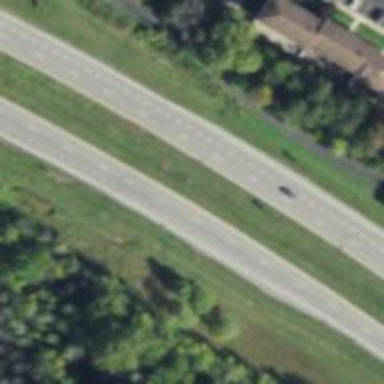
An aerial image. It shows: Asphalt road classified as primary highway with expressway characteristics.